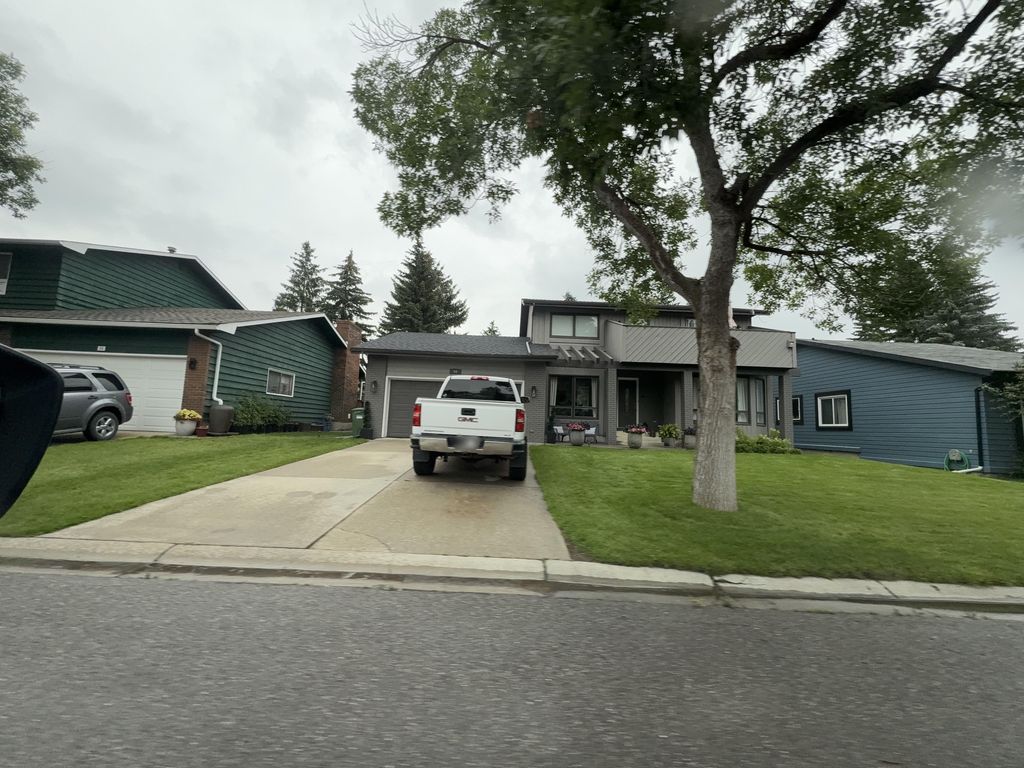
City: calgary